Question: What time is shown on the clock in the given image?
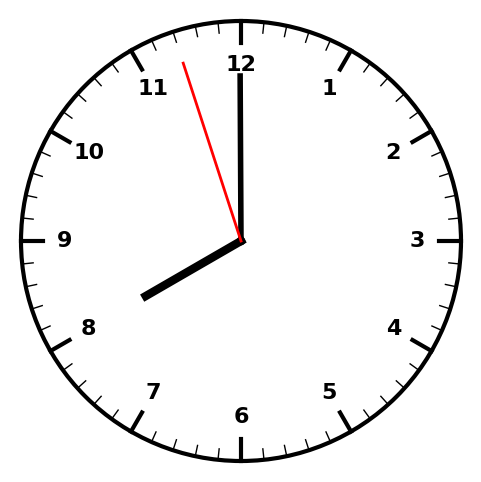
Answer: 07:59:57